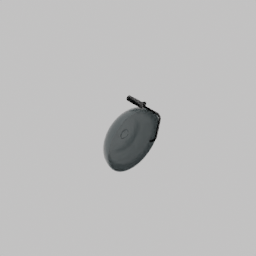
Label: appliances